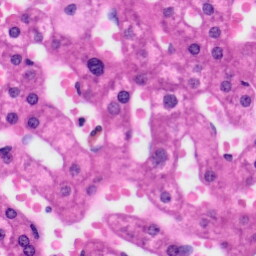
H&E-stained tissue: Liver